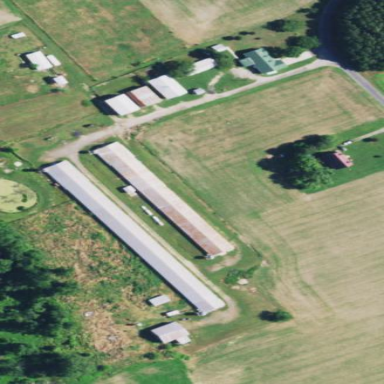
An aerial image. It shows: Farm auxiliary building.